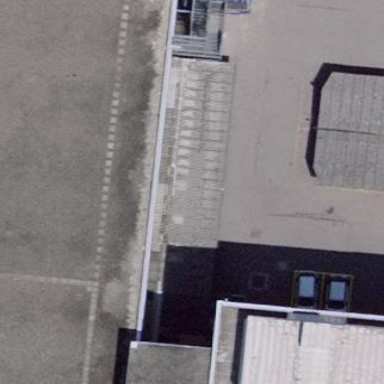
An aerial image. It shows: View of roof of building.